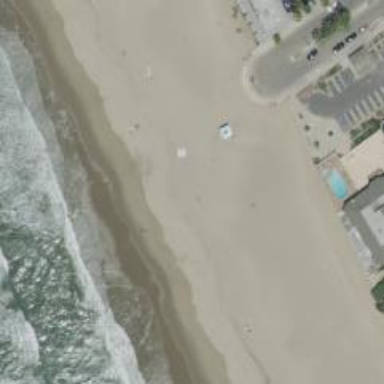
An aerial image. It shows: Lifeguard on duty.